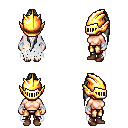
a pixel art fantasy rpg character, female body template, human, light skin, white tattered cape, gold greaves, white extra-long topknot hairstyle, gold helm, white cloth bandages, brown shoes, four views (front, back, left, right), 2x2 character sprite sheet, small pixel art, hard edges, no anti-aliasing